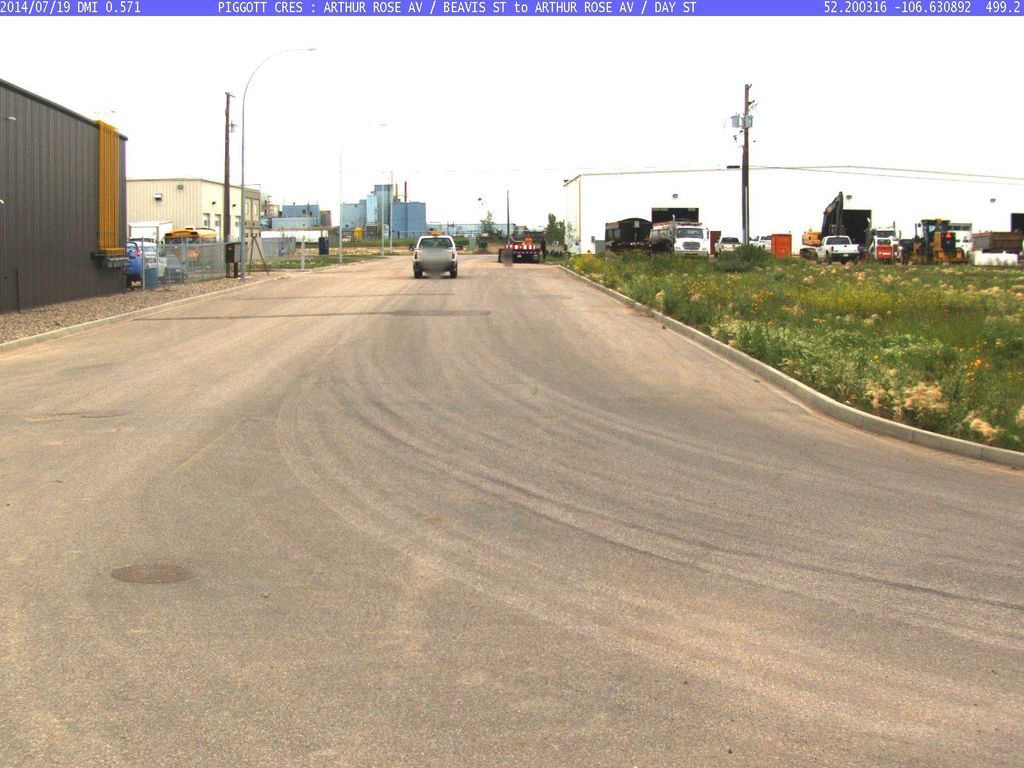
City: saskatoon